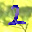
Label: 2